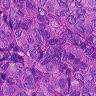
Metastatic tissue present: yes